Question:
I want to implement something similar to how iBooks embeds a UITableView inside of a UIView for font selection, but I'm not sure how. Could anyone explain how this effect could be achieved?
(Note: This is for the iPhone.)
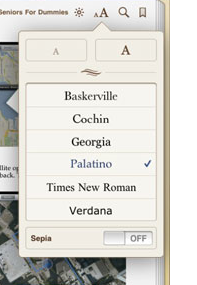
Answer: You can use a UIPopover controller. The SettingsViewController is just a normal ViewController with a tableview. Try something like this:
'''
-(IBAction)settings:(id)sender {
if (_poController != nil && [_poController isPopoverVisible] == YES) {
if ([_poController.contentViewController isKindOfClass:[SettingViewController class]]) {
return;
} else {
[_poController dismissPopoverAnimated:NO];
}
}
SettingViewController* vc = [[SettingViewController alloc] initWithNibName:@"SettingsViewController" bundle:nil];
UINavigationController *navController= [[UINavigationController alloc] init];
[navController pushViewController:vc animated:NO];
CGRect f = vc.view.frame;
f.size.height = 237.0f;
f.size.width = 350.0f;
vc.view.frame = f;
vc.modalPresentationStyle = UIModalPresentationFormSheet;
vc.contentSizeForViewInPopover = CGSizeMake(350.0f, 237.0f);
if (_poController == nil) {
_poController = [[UIPopoverController alloc] initWithContentViewController:navController];
}
_poController.contentViewController = navController;
vc.controller = _poController;
[_poController presentPopoverFromRect:_settings.frame
inView:_buttonsView
permittedArrowDirections:UIPopoverArrowDirectionUp
animated:YES];
[vc release];
[navController release];
}
'''